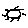
Label: sun